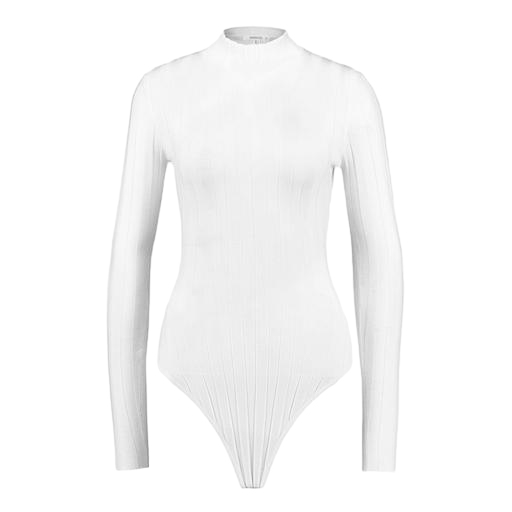
white body suit, white long-sleeve plissé, white semi-sheer ribbed top, white background